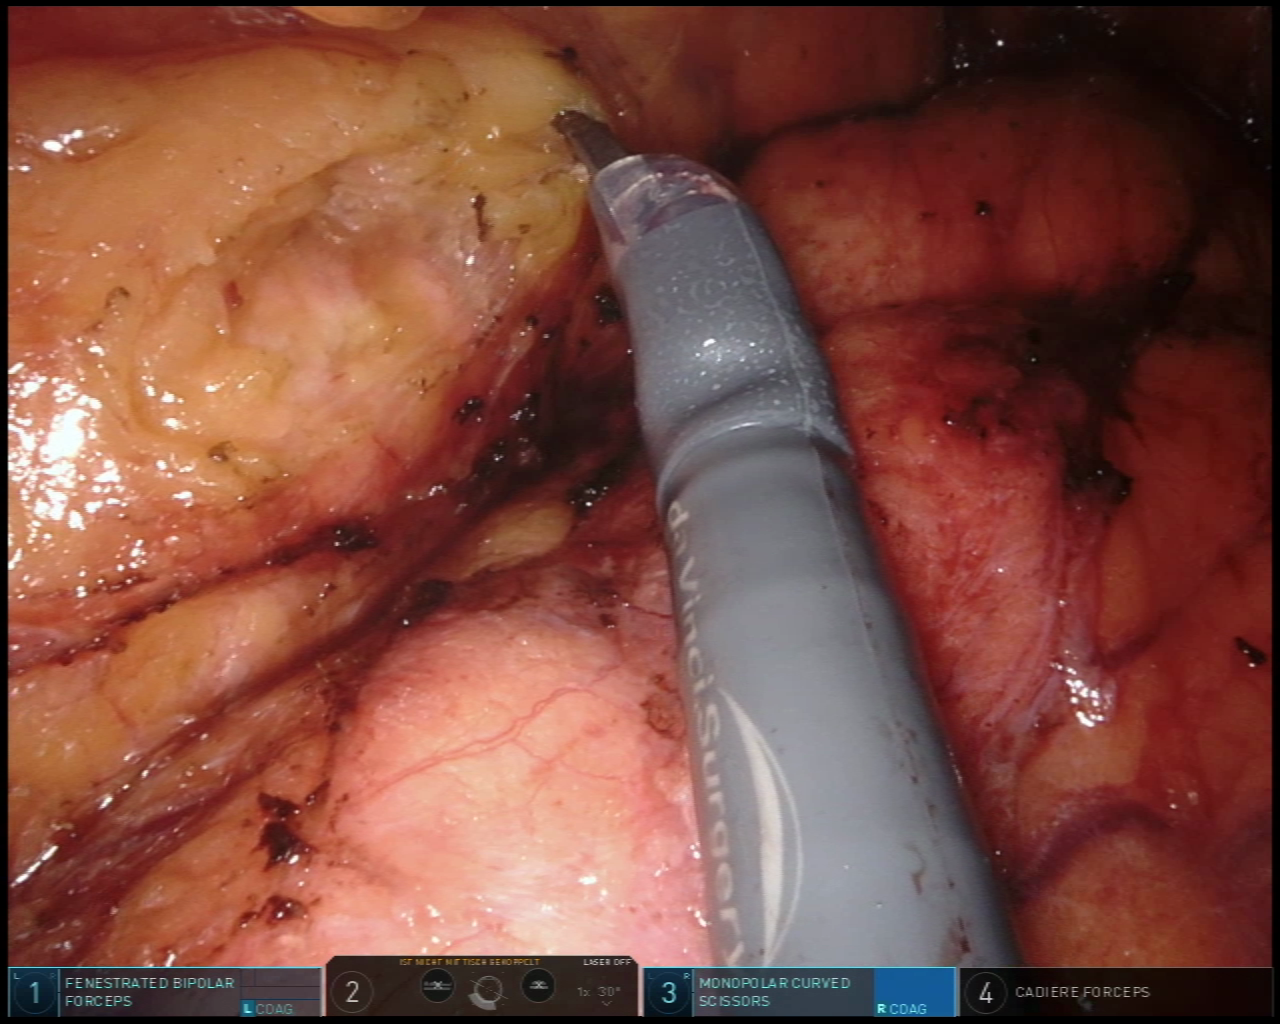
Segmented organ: pancreas
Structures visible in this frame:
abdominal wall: no
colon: no
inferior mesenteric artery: no
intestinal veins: no
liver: no
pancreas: yes
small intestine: no
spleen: no
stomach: no
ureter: no
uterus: no
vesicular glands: no